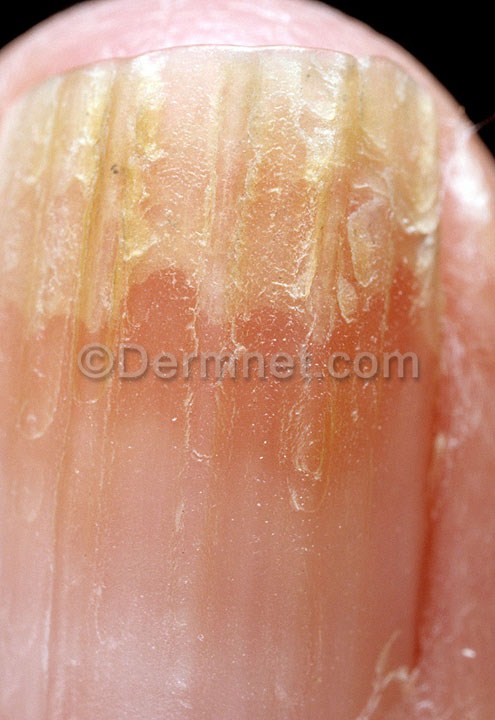
Disease: Nail Fungus and other Nail Disease